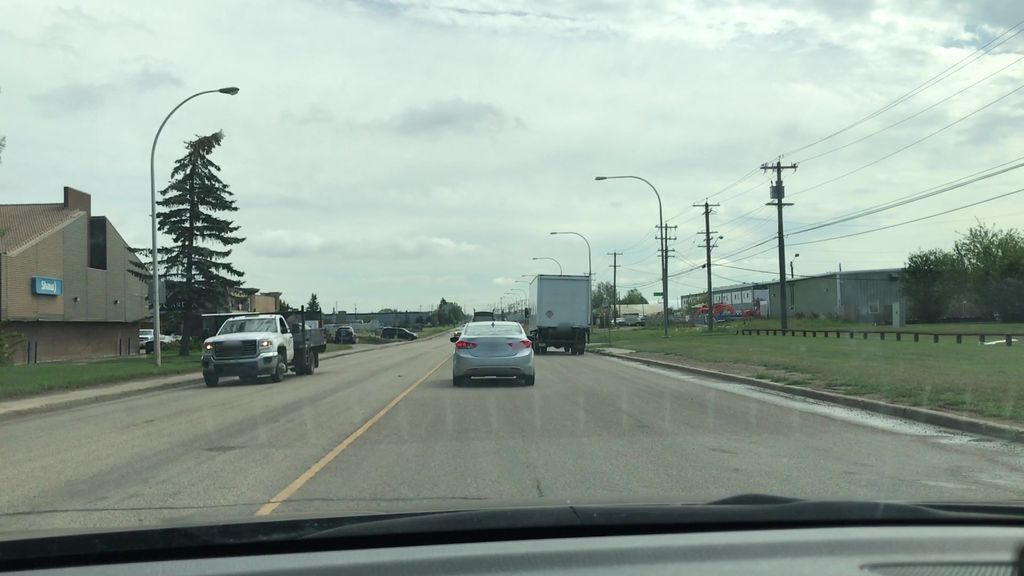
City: edmonton